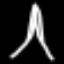
Label: The Eiffel Tower